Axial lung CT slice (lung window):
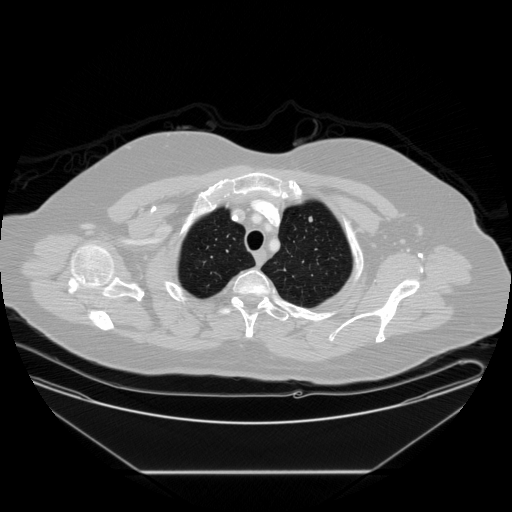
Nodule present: yes
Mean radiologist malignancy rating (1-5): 2.75